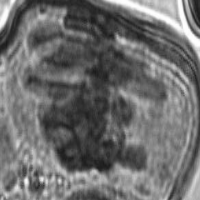
Label: metaphase